Question: I've spent months developing a JAVA application with a Oracle db back-end. I am using Netbeans as my IDE and Oracle 12c on a laptop as my database. All PL/SQL has been compiled with no errors.
After extensive testing (logged in as the schema owner), I attempted to add a user. I created the user, logged in as SYS_DBA, using 'CREATE USER E566299 IDENTIFIED BY tempPswrd', then granted permission using 'GRANT CREATE SESSION' and 'GRANT EXECUTE ON C##FAI_CODE.FAI_ADMIN_PKG TO E566299' and received 'Grant succeeded' confirmation.
I login to my application, as this new user, with no errors using the following:
'''
private static Connection getDbConn(String user, String password) throws SQLException{
OracleDataSource ods = null;
Connection dbConn = null;
user = "c##" + user;
ods = new OracleDataSource();
ods.setURL("jdbc:oracle:thin:@//localhost:1522/orcl.global.ds.XXXXXXXX.com");
ods.setUser(user);
ods.setPassword(password);
dbConn = ods.getConnection();
return dbConn;
}
'''
Then it throws an error on the first package procedure call:
> java.sql.SQLException: ORA-06550: line 1, column 13:
PLS-00201: identifier 'FAI_ADMIN_PKG.CHECK_USER_FOLLOWED' must be declared
ORA-06550: line 1, column 7:
PL/SQL: Statement ignoredat oracle.jdbc.driver.T4CTTIoer.processError(T4CTTIoer.java:450)
at oracle.jdbc.driver.T4CTTIoer.processError(T4CTTIoer.java:399)
at oracle.jdbc.driver.T4C8Oall.processError(T4C8Oall.java:1017)
at oracle.jdbc.driver.T4CTTIfun.receive(T4CTTIfun.java:655)
at oracle.jdbc.driver.T4CTTIfun.doRPC(T4CTTIfun.java:249)
at oracle.jdbc.driver.T4C8Oall.doOALL(T4C8Oall.java:566)
at oracle.jdbc.driver.T4CCallableStatement.doOall8(T4CCallableStatement.java:210)
at oracle.jdbc.driver.T4CCallableStatement.doOall8(T4CCallableStatement.java:53)
at oracle.jdbc.driver.T4CCallableStatement.executeForRows(T4CCallableStatement.java:938)
at oracle.jdbc.driver.OracleStatement.doExecuteWithTimeout(OracleStatement.java:1075)
at oracle.jdbc.driver.OraclePreparedStatement.executeInternal(OraclePreparedStatement.java:3820)
at oracle.jdbc.driver.OraclePreparedStatement.execute(OraclePreparedStatement.java:3923)
at oracle.jdbc.driver.OracleCallableStatement.execute(OracleCallableStatement.java:5617)
at oracle.jdbc.driver.OraclePreparedStatementWrapper.execute(OraclePreparedStatementWrapper.java:1385)
at faidb.FAIdb.checkSubscription(FAIdb.java:549)
at faidb.faidbUI.run(faidbUI.java:186)
at faidb.faidbLogin$3.run(faidbLogin.java:133)
at java.awt.event.InvocationEvent.dispatch(InvocationEvent.java:311)
I'm at a loss, I've tried every possible combination of grant wording, all caps, all lowercase, single quotes, double quotes, with the schema owner name prefix 'C##FAI_CODE.FAI_ADMIN_PKG', without 'FAI_ADMIN_PKG', nothing will allow this new user to execute the package.
I've spent considerable time on this project and am near panic that no one will be able to use it.
Question:
Why can't my newly created user execute a package after being granted permission?
Edit:
I get a 'NullPointerException' on the last line with the call to 'rset.close();', the result set is never initialized but it doesn't throw a 'SQLException'
'''
public Vector<String> fillBox() throws SQLException, NullPointerException{
CallableStatement callStatement = null;
ResultSet rset = null;
String fillBox = "{call fai_admin_pkg.get_end_item_pn(?)}";
Vector<String> boxFill = new Vector<>();
try{
callStatement = conn.prepareCall(fillBox);
callStatement.registerOutParameter(1, OracleTypes.CURSOR);
callStatement.execute();
rset = (ResultSet) callStatement.getObject(1);
boxFill = buildRsVector(rset);
}
finally{
callStatement.close();
rset.close();
}
return boxFill;
}
'''
That is called here:
'''
Vector<String> boxFill = new Vector<>();
try{
boxFill = uiInst.fillBox();
}catch(SQLException e){
JOptionPane.showMessageDialog(frame, e.getMessage());
}catch(NullPointerException e){
JOptionPane.showMessageDialog(frame, e.getMessage());
e.printStackTrace();
}
'''
Here are my permissions as the new user...which do not include execute on the package?? I'm not understanding

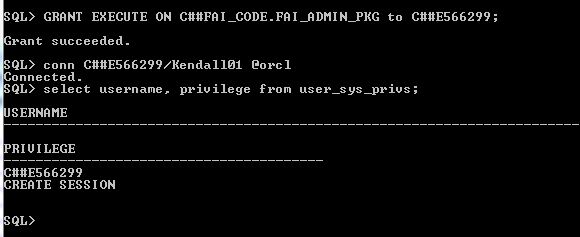
Answer: Problem solved. Not having a global synonym set or 'current_schema' for the new user's session set to the package owner results in any calls to the owners package procedures requiring the owner's prefix: '<package owner>.<package>.<procedure>'. The calls I was making under the new user were only to '<package>.<procedure>' resulting in a 'SQLException' being thrown because to the compiler that package doesn't exist.
Additionally, I will research both global synonyms and user sessions to avoid having to use this quick fix.
Thanks for the help!